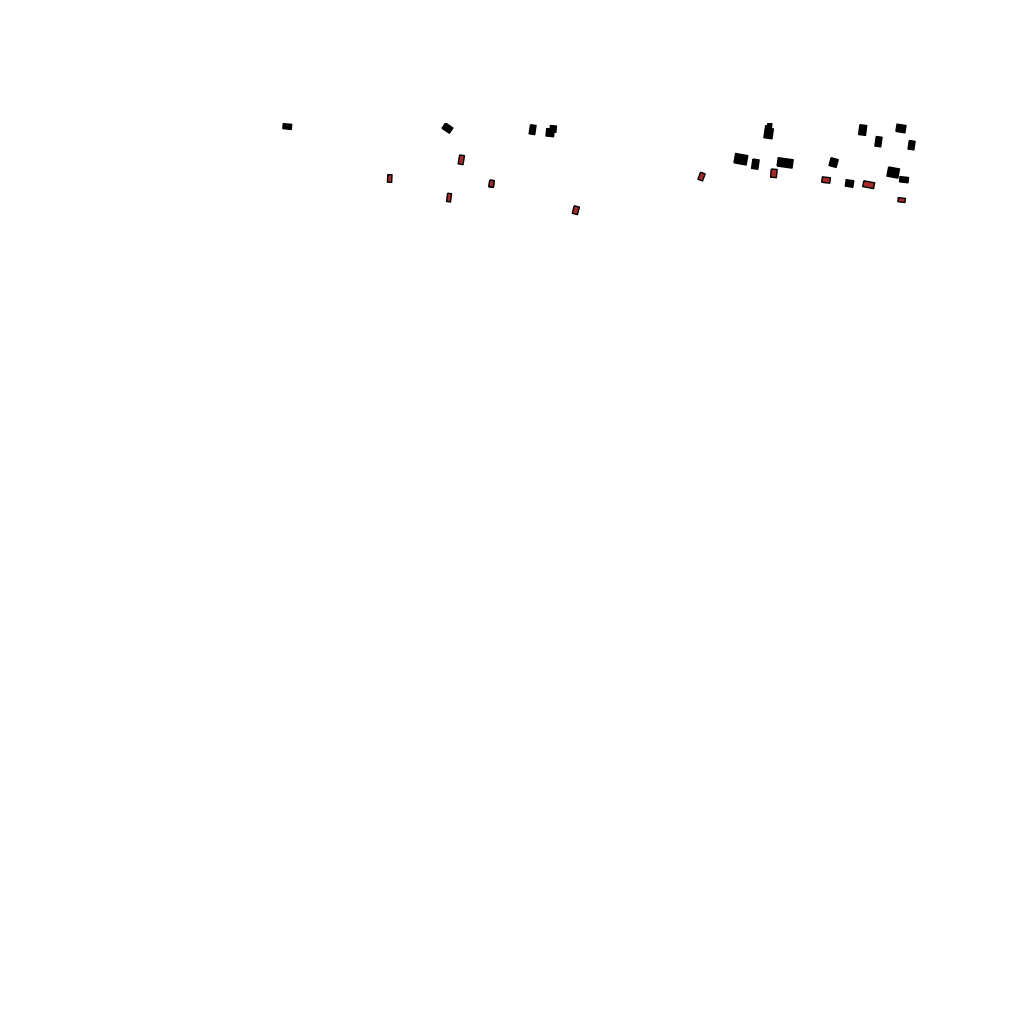
Tags: overhead vector_map, recreation, residential, individual_rise, density_2, Building, Facility, 1.0 km²